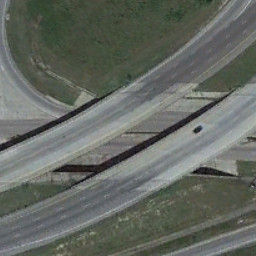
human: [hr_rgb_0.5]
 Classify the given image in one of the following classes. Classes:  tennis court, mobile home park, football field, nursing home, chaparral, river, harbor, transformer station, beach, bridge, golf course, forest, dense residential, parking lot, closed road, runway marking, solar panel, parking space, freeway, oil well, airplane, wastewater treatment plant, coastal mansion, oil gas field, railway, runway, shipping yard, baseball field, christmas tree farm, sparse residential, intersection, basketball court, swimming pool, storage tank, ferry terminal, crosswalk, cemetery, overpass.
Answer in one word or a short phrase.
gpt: overpass